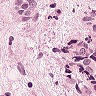
Metastatic tissue present: yes